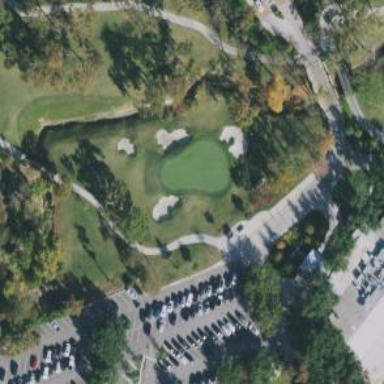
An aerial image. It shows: Service road used as golf cart path.